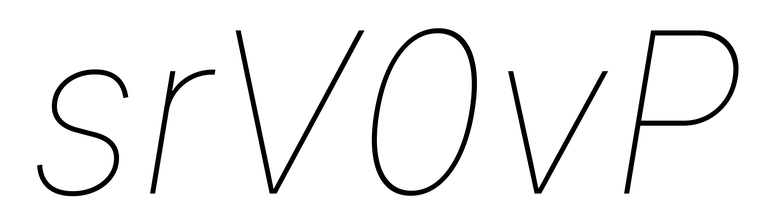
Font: Inter-Italic_Thin_Italic